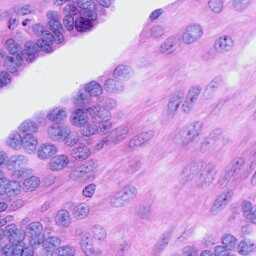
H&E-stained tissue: Ovarian